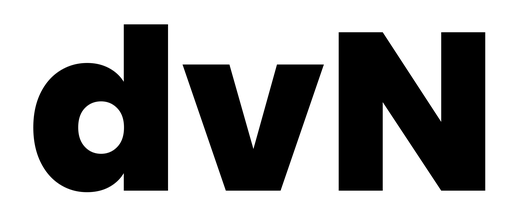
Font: Poppins-ExtraBold